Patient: sex M, age 66
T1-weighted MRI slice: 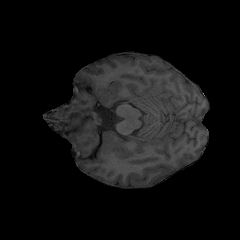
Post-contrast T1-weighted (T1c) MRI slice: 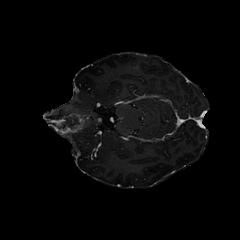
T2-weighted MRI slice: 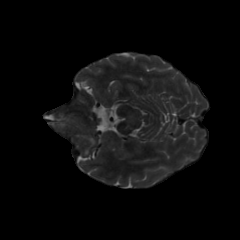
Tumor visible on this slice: yes
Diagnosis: Glioblastoma, IDH-wildtype
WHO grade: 4